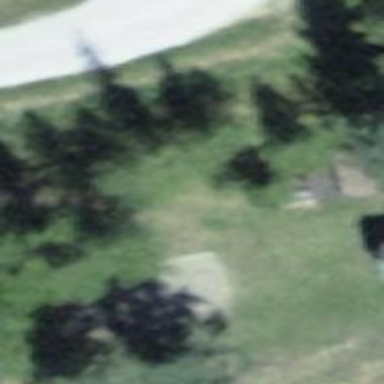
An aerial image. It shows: Brown bench.